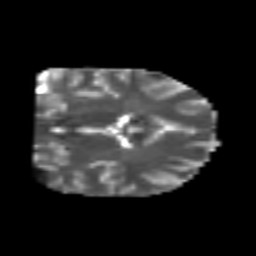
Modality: T2w
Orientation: coronal
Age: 25
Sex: male
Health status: healthy